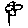
Label: flower